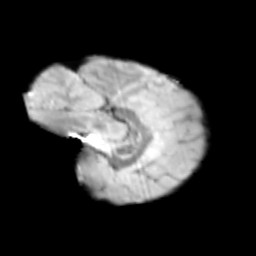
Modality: T2w
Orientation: sagittal
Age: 12
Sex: male
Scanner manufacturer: siemens
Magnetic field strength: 3 T
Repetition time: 3.8 s
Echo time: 0.07 s